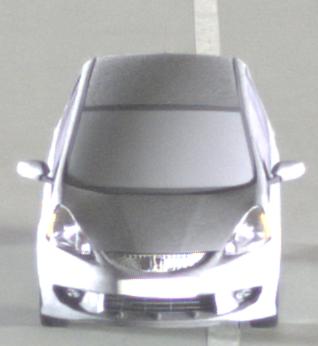
Make: Honda
Model: Jazz 1.2
Detailed model: Jazz (III) (11/08 - 04/11)
Model produced from: 2008/11
Model produced until: 2010/10
Doors: 5
Color: gray
Road condition: dry road
Daytime: midday
Contrast: medium contrast